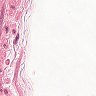
Metastatic tissue present: no